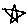
Label: star